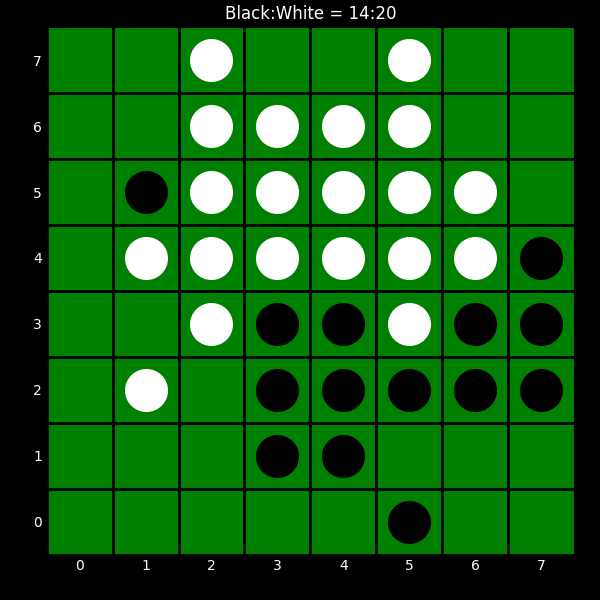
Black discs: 14
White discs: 20